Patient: sex M, age 48
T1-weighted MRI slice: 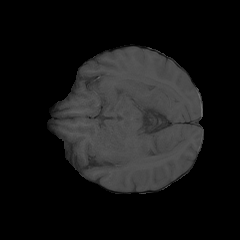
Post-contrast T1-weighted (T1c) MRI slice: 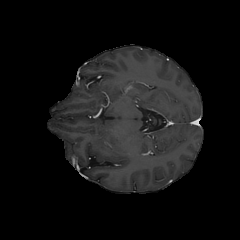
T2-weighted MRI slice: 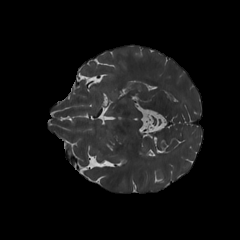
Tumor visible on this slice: no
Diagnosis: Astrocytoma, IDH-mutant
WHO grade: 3